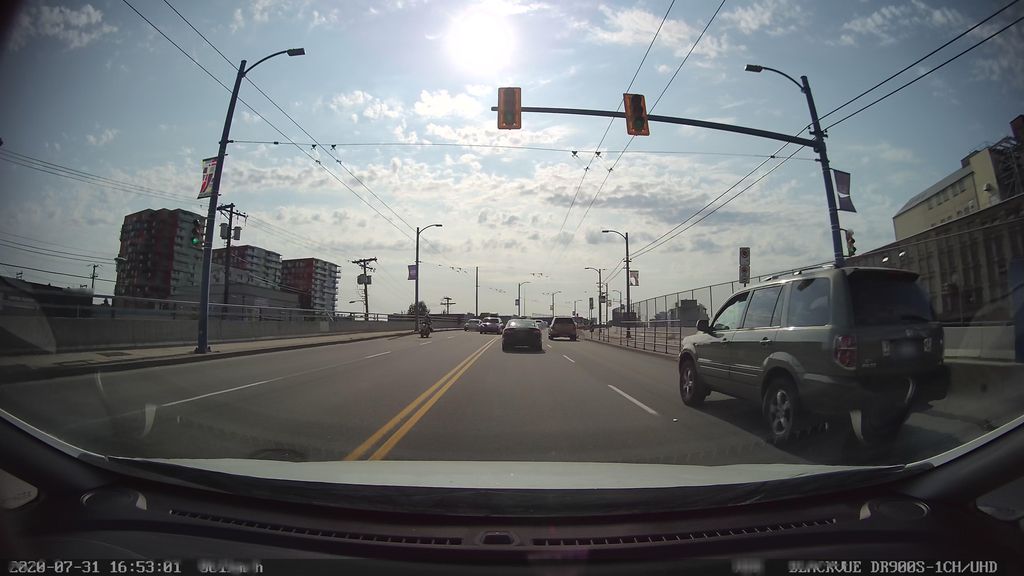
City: vancouver